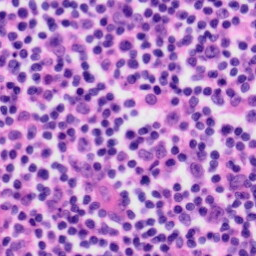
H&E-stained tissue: Tonsil